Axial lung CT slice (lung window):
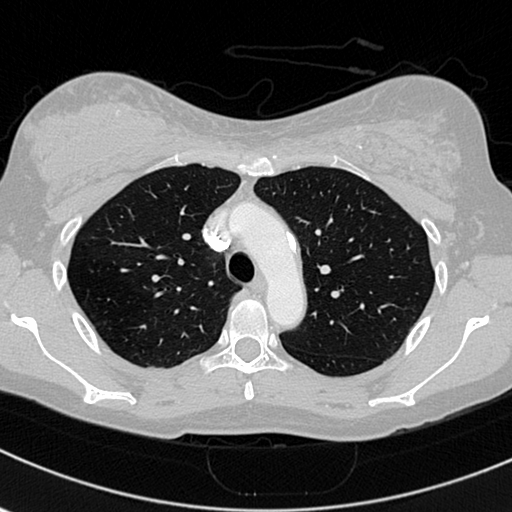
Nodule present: no